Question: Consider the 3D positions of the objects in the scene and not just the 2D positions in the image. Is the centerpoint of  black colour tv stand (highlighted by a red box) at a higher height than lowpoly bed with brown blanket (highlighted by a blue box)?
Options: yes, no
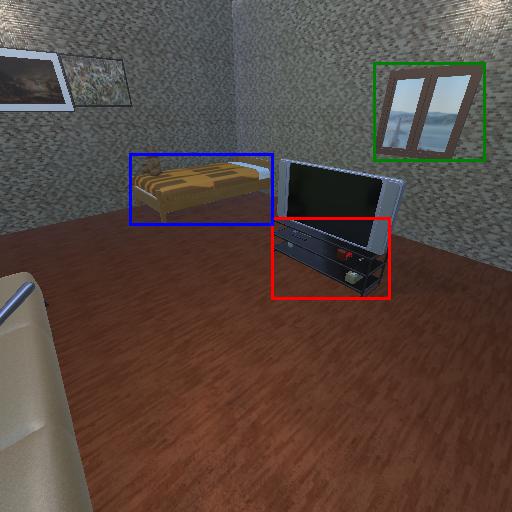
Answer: yes